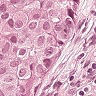
Metastatic tissue present: yes